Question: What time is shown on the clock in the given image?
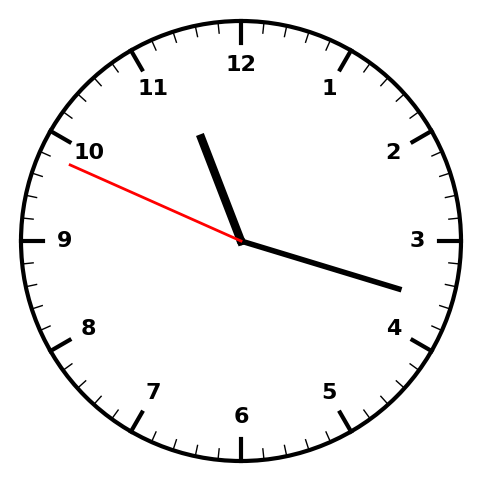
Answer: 11:17:49